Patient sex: M
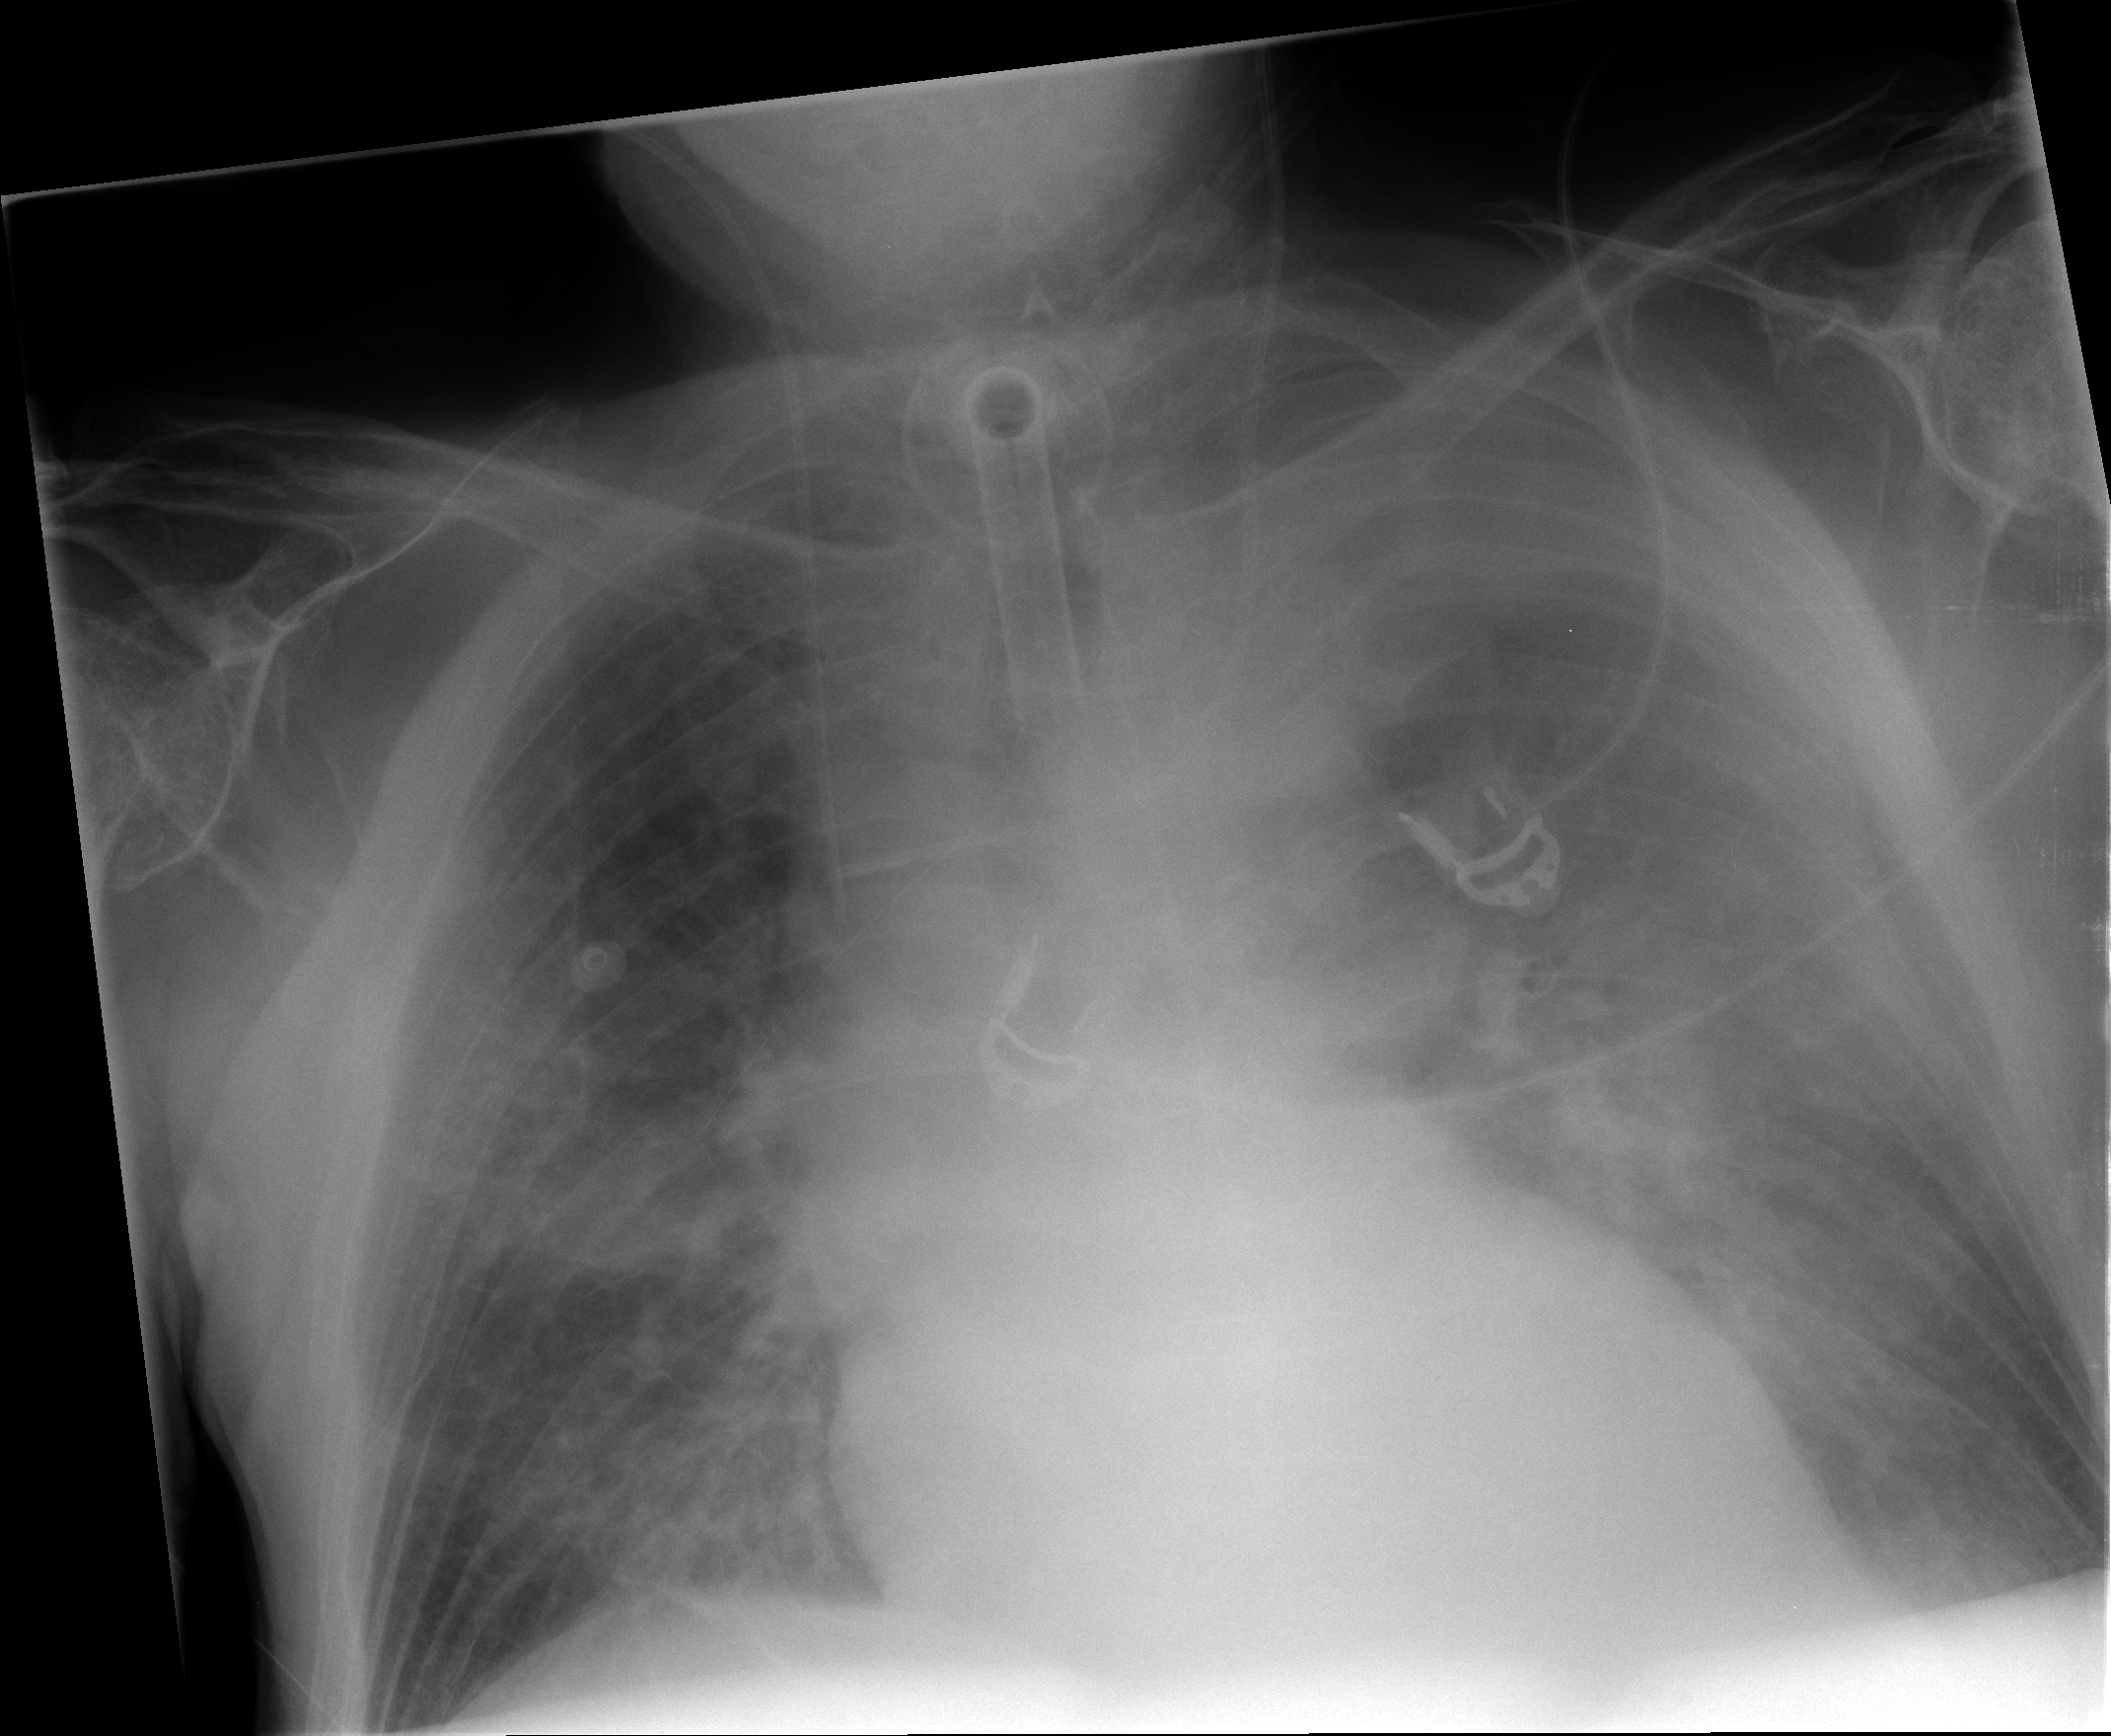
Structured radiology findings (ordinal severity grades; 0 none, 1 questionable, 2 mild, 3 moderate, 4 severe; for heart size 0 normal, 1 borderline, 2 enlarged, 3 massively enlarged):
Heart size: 2
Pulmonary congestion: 2
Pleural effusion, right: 0
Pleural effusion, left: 2
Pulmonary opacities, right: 2
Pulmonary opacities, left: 3
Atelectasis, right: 0
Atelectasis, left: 0